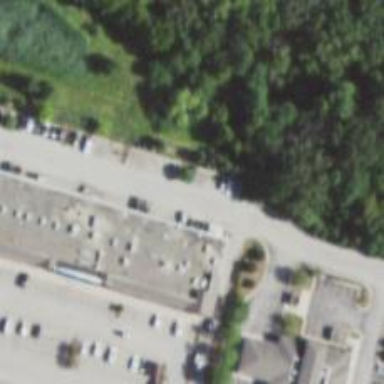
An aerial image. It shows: Retail building.